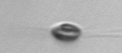
Label: flagellate